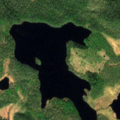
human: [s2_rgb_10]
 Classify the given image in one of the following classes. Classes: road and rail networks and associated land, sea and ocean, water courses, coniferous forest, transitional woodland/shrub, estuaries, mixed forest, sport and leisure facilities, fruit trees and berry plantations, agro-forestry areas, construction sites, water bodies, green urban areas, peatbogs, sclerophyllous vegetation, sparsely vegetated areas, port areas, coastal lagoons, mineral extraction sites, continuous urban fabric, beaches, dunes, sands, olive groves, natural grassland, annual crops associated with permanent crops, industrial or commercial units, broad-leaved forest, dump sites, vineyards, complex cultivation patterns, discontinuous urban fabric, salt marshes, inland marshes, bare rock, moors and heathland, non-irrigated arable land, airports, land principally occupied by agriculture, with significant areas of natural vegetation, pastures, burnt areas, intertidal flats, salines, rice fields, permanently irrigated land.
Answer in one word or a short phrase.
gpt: coniferous forest, water bodies